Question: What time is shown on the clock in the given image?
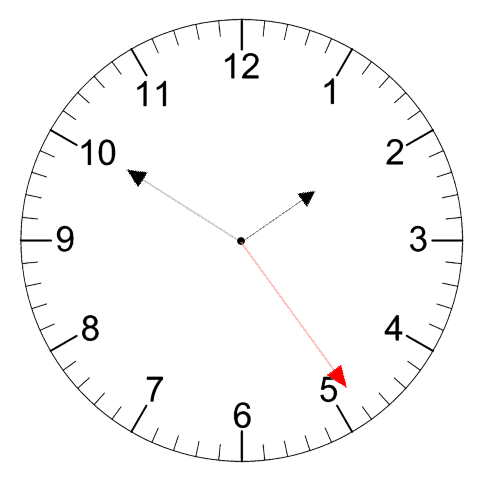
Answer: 01:50:24